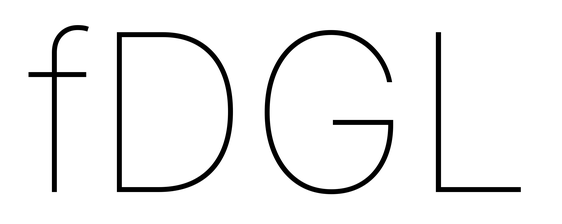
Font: Inter_Thin